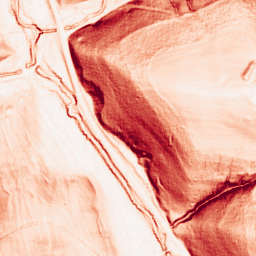
Category: morphological
Decomposition family: morphological_gradient
Decomposition parameters: size: 3
shape: square
Upsampling method: fft_zeropad
Upsampling parameters: scale: 2
Upsampling scale: 2